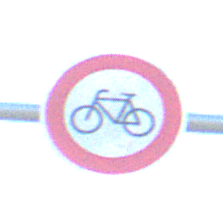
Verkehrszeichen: VerbotRadverkehr
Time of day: MorningAfternoon
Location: Outdoor (Nature)
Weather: PartlyCloudy
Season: NotSpecified
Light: Natural